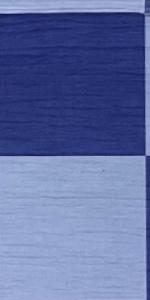
Label: Empty